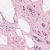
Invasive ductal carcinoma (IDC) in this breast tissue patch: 0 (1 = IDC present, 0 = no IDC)